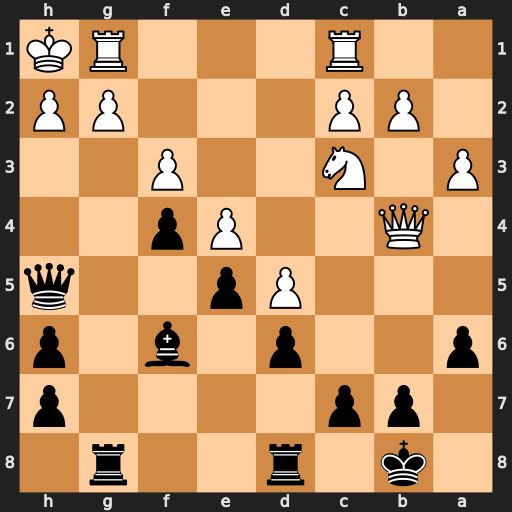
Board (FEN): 1k1r2r1/1pp4p/p2p1b1p/3Pp2q/1Q2Pp2/P1N2P2/1PP3PP/2R3RK
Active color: b
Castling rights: -
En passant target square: -
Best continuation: Rg5 h3 Rdg8